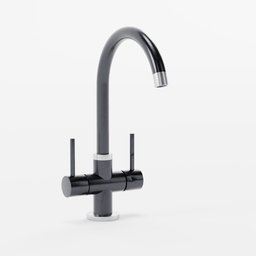
Label: appliances